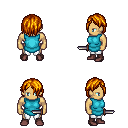
a pixel art fantasy rpg character, male body template, human, tanned skin, teal tunic, white pants, dark blonde bangs hairstyle, maroon shoes, dagger, four views (front, back, left, right), 2x2 character sprite sheet, small pixel art, hard edges, no anti-aliasing